Interaction volume radius: 10 \u00c5
Interaction volume height: 25 \u00c5
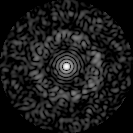
Disorder parameter: 0.8183